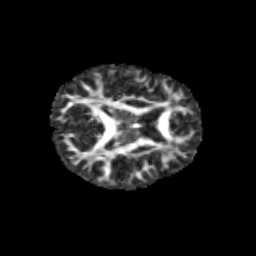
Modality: FA
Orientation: axial
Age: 11
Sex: female
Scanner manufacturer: siemens
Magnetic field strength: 3 T
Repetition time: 3.8 s
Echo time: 0.07 s